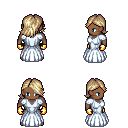
a pixel art fantasy rpg character, male body template, human, dark skin, underdress, gold greaves, white blonde swoop hairstyle, gold gloves, four views (front, back, left, right), 2x2 character sprite sheet, small pixel art, hard edges, no anti-aliasing